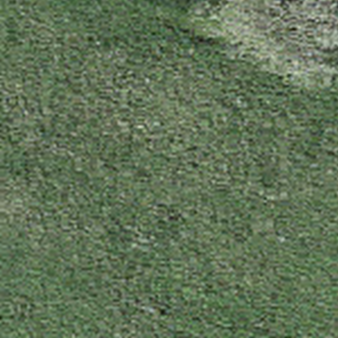
Label: other